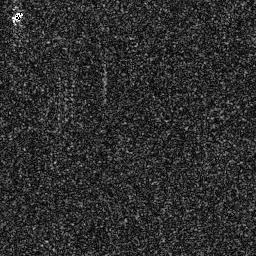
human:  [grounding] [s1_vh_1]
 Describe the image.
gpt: In the satellite image, there is  <ref>1 small ship </ref> <box>[[3, 3, 9, 9, 0]]</box> located at top left.